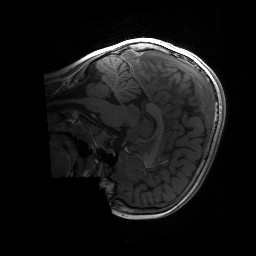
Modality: T1w
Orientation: sagittal
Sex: male
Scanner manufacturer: siemens
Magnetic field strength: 3 T
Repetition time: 1.9 s
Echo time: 0.00243 s